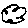
Label: cloud